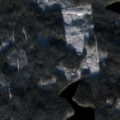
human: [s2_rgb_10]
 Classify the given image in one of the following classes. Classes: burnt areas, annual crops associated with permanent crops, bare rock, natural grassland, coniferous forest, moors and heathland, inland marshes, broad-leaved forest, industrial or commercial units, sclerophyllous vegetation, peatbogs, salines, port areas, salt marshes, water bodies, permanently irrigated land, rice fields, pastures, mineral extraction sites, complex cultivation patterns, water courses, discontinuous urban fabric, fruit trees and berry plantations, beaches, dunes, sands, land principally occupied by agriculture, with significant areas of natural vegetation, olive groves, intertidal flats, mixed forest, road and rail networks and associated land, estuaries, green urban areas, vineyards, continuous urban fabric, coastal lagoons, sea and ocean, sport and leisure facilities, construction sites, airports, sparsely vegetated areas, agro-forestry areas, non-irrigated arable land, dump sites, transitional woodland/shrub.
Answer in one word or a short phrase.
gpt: coniferous forest